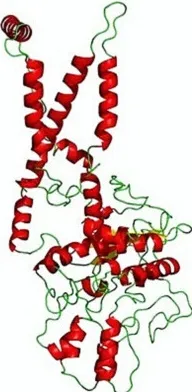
(C) Wild-type PTCH1 protein structure models.
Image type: radiology (ct)